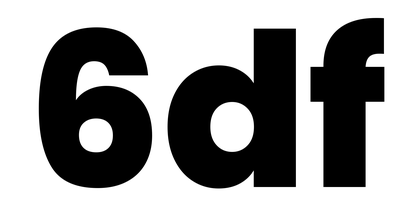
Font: Poppins-ExtraBold